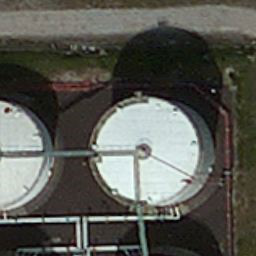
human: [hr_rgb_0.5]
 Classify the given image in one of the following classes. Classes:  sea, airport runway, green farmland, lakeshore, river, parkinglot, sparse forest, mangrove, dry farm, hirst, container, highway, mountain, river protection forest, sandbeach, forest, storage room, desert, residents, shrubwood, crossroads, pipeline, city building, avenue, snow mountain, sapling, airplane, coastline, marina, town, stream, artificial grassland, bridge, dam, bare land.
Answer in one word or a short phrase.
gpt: storage room